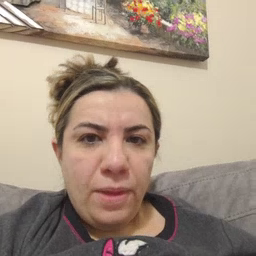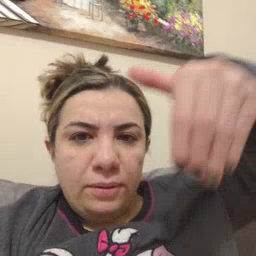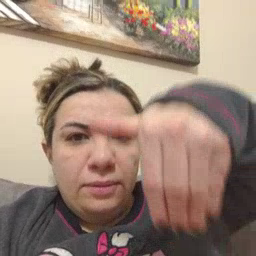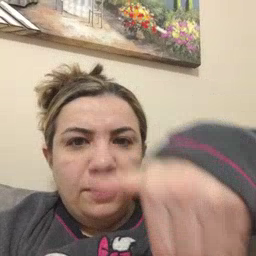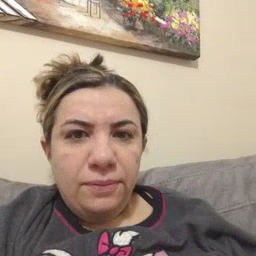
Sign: night